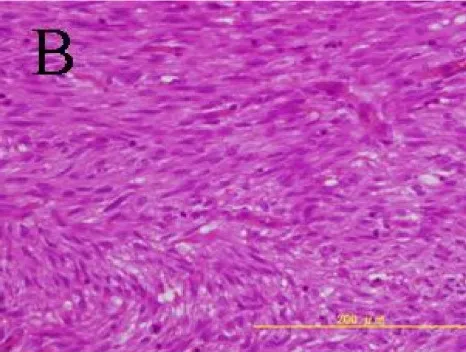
In addition, histopathological examination of the submucosal nodule revealed GIST of the low-risk category, composed of cytologically bland spindle cells with a low mitotic index (< 5) (B).
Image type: pathology (h&e)